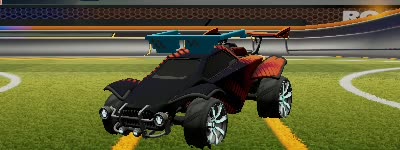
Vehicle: octane